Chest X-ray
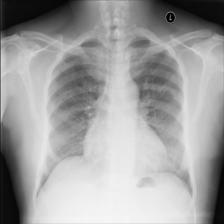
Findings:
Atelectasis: negative
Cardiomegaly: negative
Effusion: negative
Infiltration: negative
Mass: negative
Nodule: negative
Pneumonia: negative
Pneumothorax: negative
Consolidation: negative
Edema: negative
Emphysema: negative
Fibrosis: negative
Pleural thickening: negative
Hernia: negative